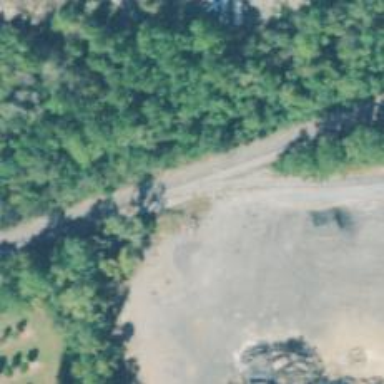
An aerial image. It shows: Trap point for railway derailment prevention.